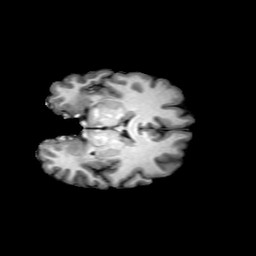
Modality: T1w
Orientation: coronal
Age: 31
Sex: female
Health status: ill